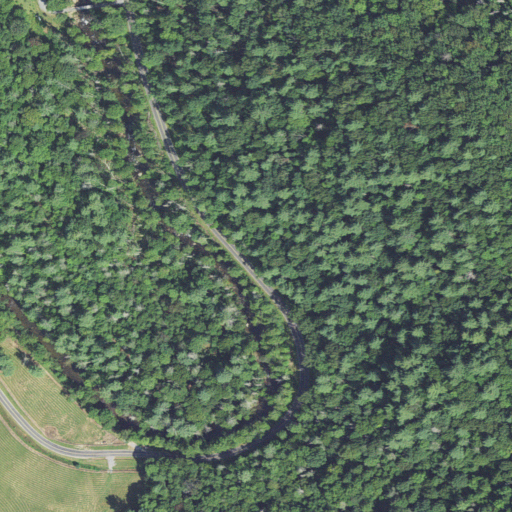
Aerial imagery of valley in North Carolina named Ammons Cove containing mixed forest, evergreen forest, open development, pasture, deciduous forest, and low intensity development